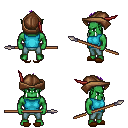
a pixel art fantasy rpg character, male body template, orc, green skin, teal sleeveless shirt, teal pants, purple mohawk hairstyle, leather cap, brown slippers, spear, four views (front, back, left, right), 2x2 character sprite sheet, small pixel art, hard edges, no anti-aliasing